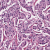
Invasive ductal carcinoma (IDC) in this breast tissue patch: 1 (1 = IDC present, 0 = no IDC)